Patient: sex M, age 23
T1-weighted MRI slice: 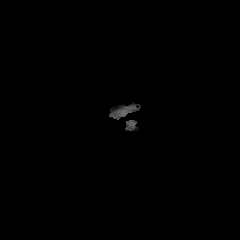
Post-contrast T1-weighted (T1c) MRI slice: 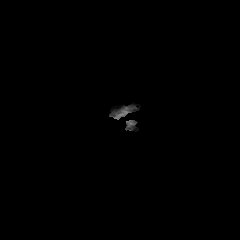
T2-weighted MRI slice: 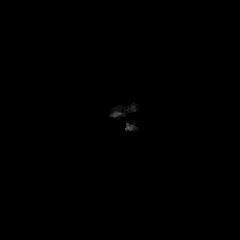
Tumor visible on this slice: no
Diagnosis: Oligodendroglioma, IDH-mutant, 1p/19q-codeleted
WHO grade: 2